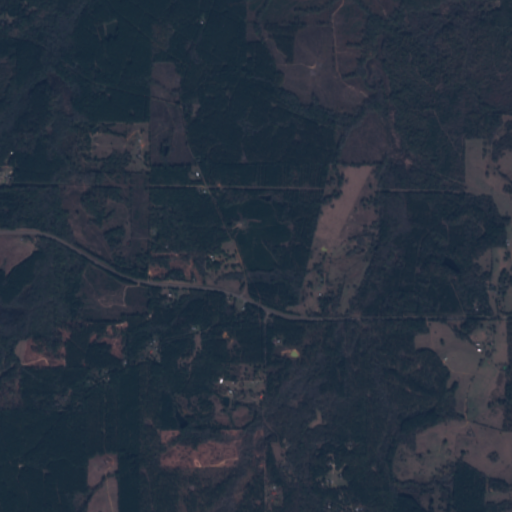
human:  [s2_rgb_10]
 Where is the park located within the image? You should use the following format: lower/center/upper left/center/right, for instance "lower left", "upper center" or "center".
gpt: The park is located in the lower center of the image.
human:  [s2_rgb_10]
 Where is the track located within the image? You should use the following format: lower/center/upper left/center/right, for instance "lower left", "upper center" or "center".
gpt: There is no track in the image.